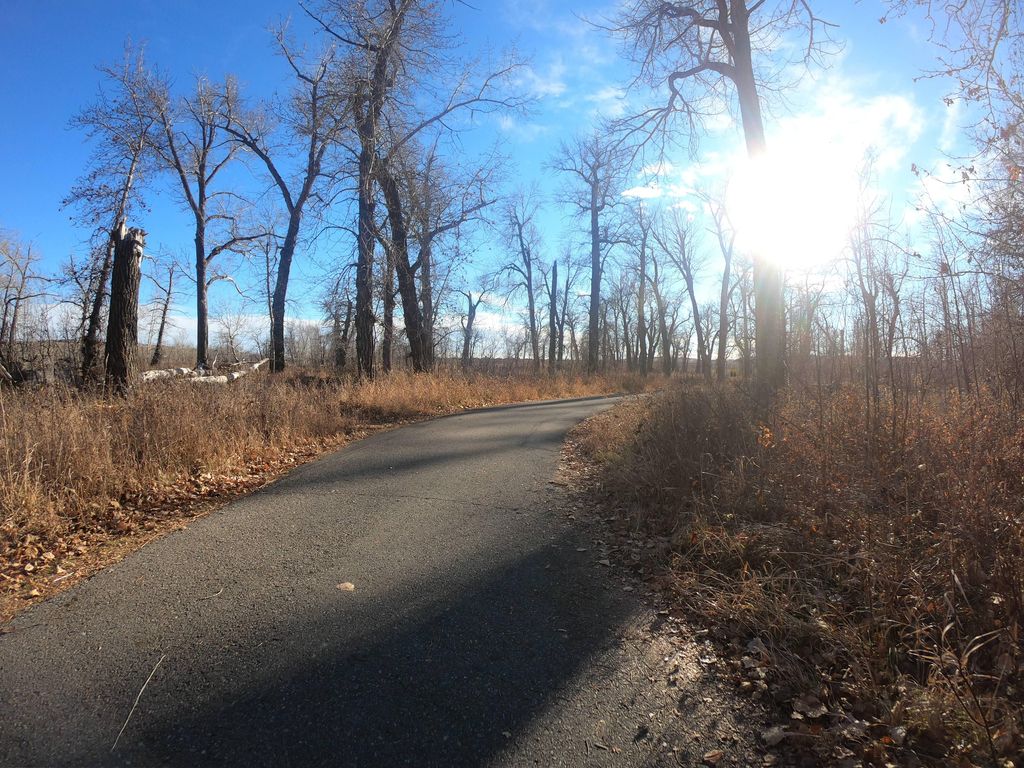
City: calgary